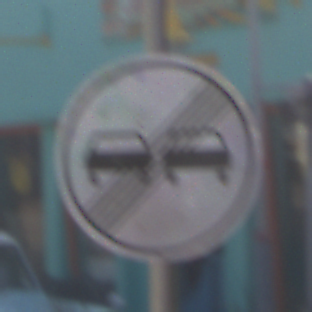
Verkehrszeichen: EndeUeberholverbot
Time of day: MorningAfternoon
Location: Outdoor (Special)
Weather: PartlyCloudy
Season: NotSpecified
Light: Natural